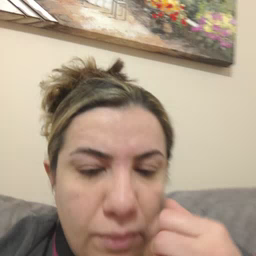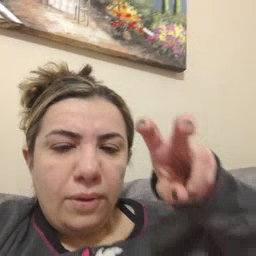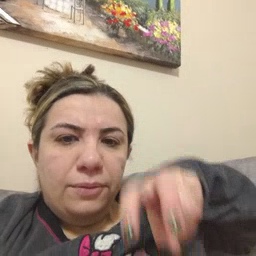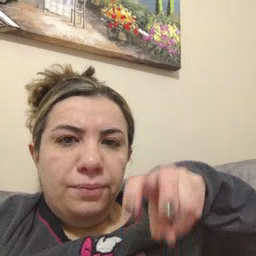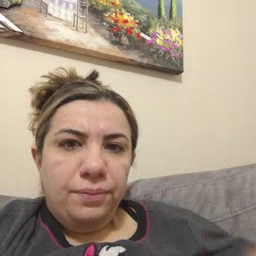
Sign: chair